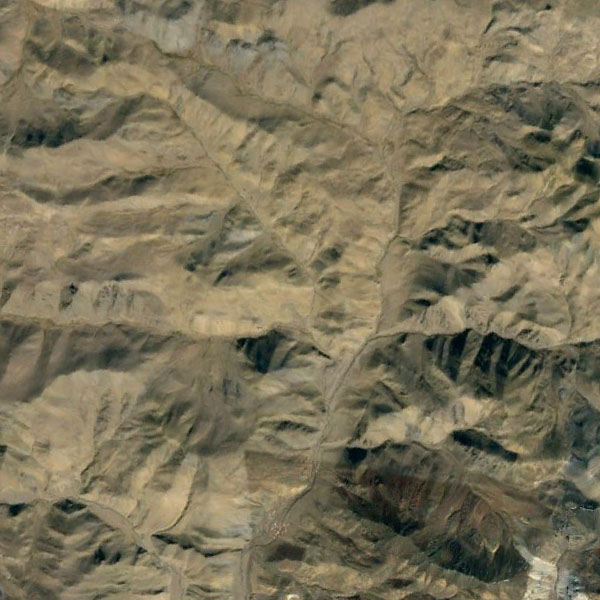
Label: Mountain